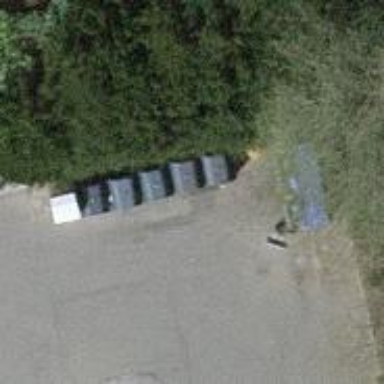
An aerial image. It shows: Recycling container at amenity designated for recycling.